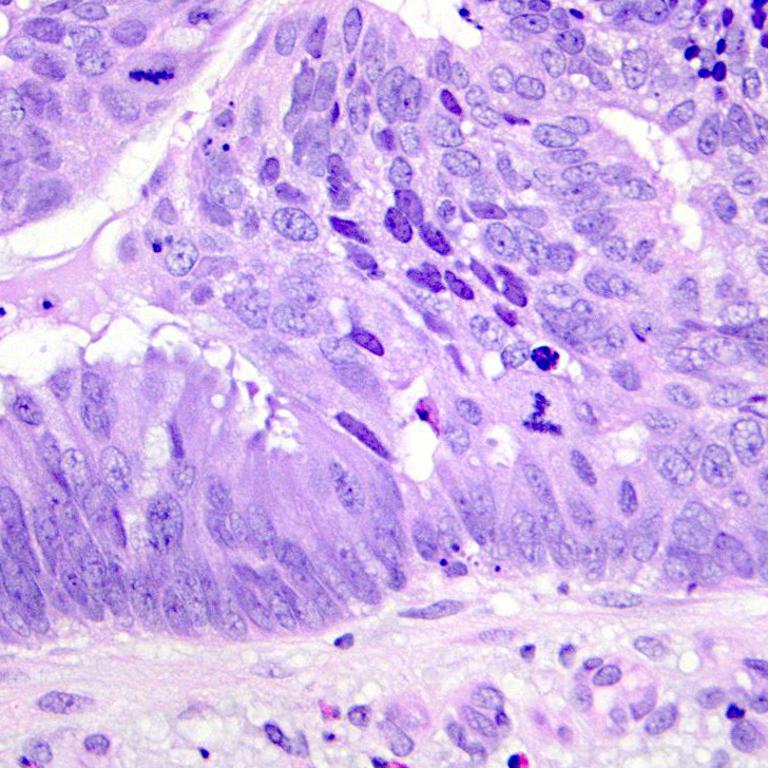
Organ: colon
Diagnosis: adenocarcinomas